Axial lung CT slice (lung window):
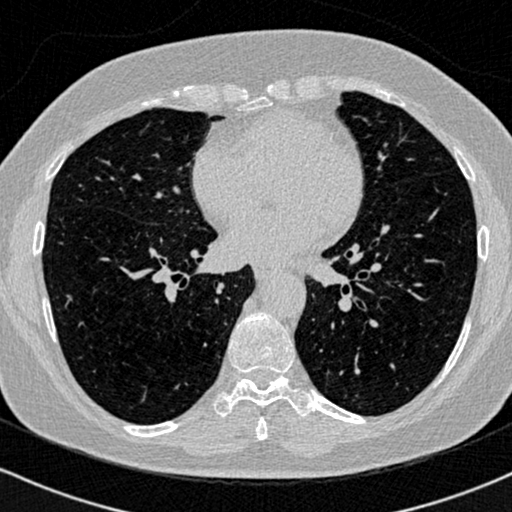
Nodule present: no